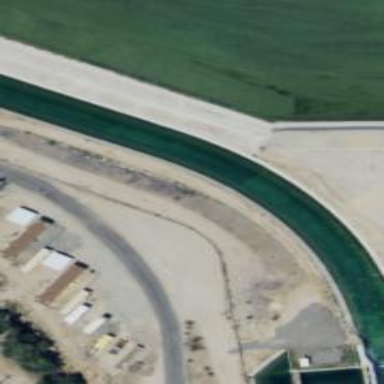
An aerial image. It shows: Water canal.